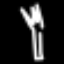
Label: fork